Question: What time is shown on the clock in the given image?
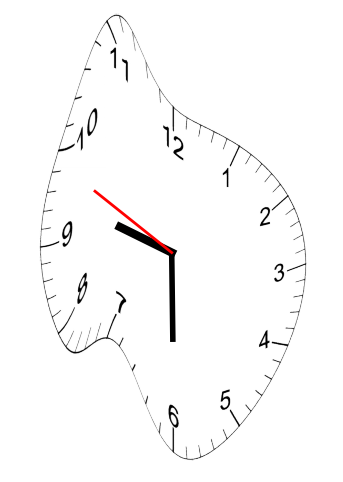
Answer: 09:29:49